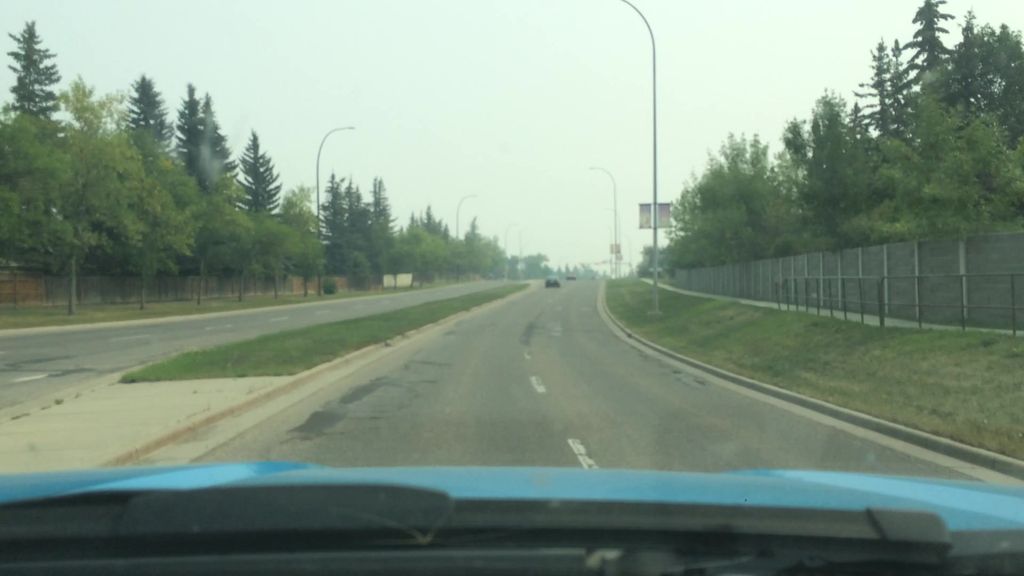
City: calgary